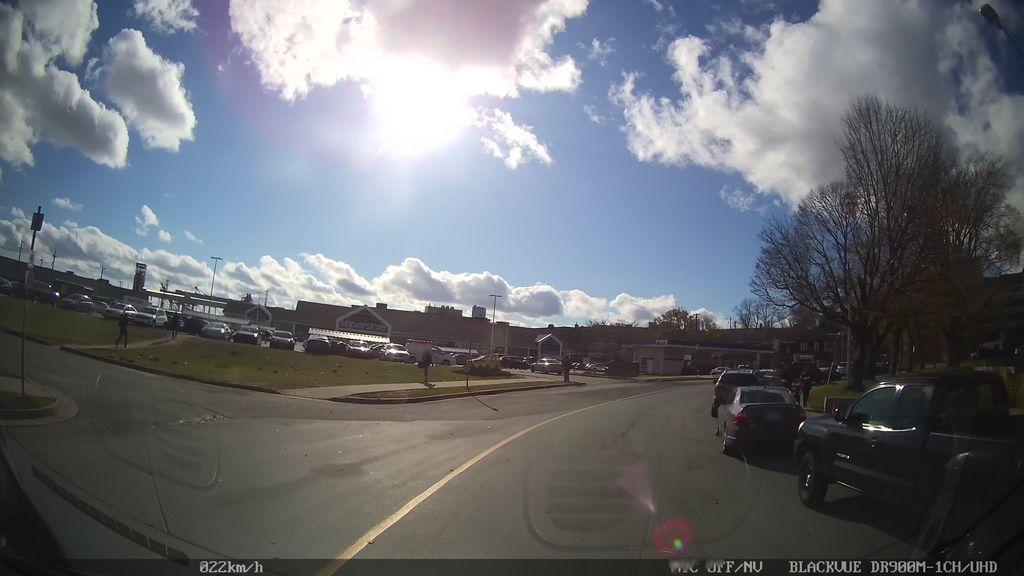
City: halifax